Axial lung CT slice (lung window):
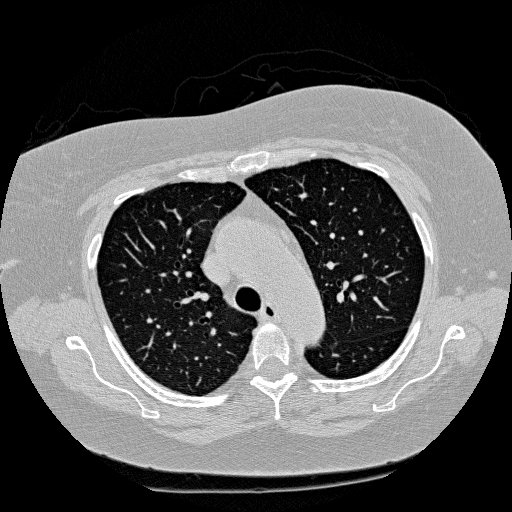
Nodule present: no